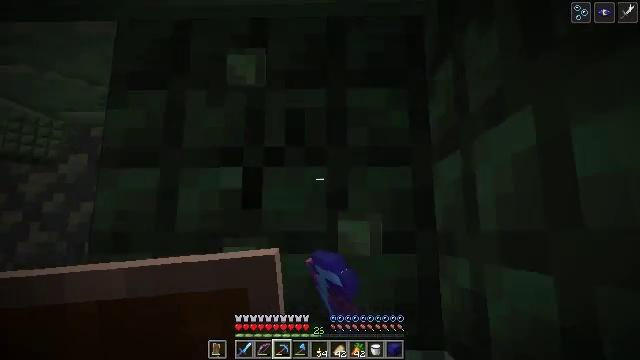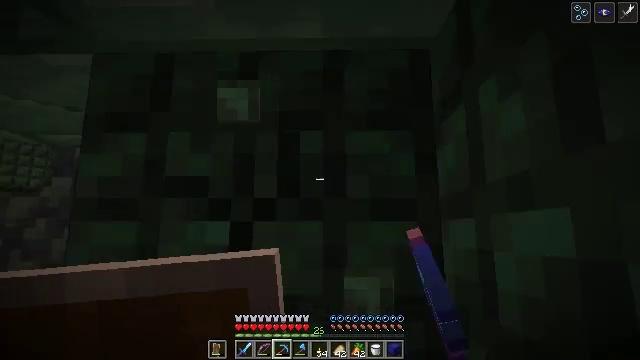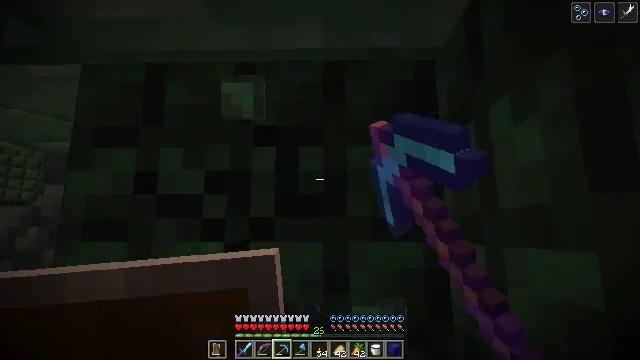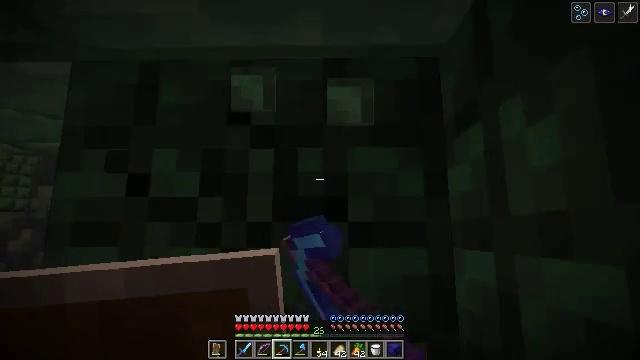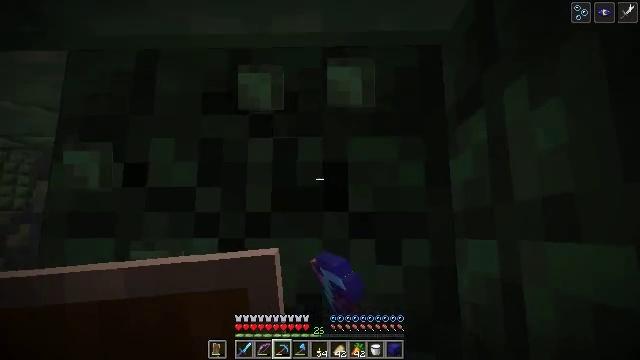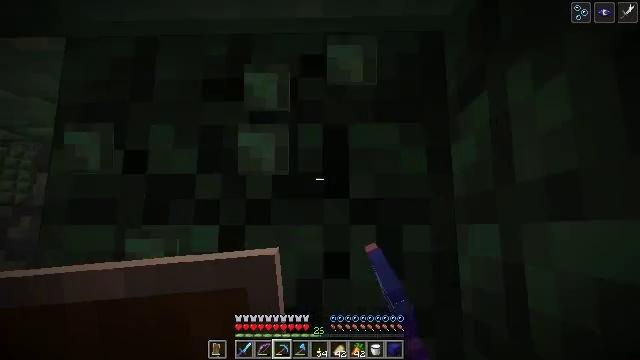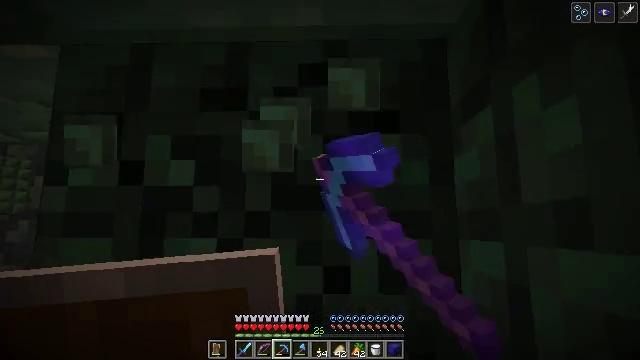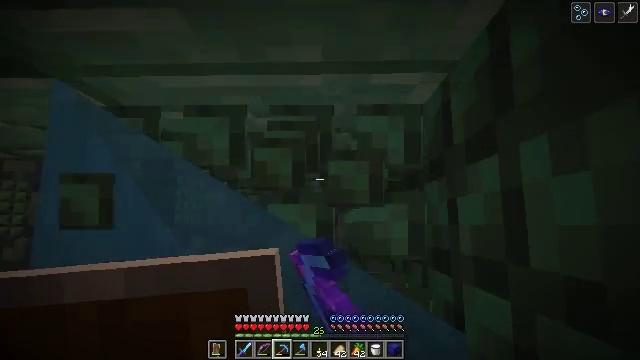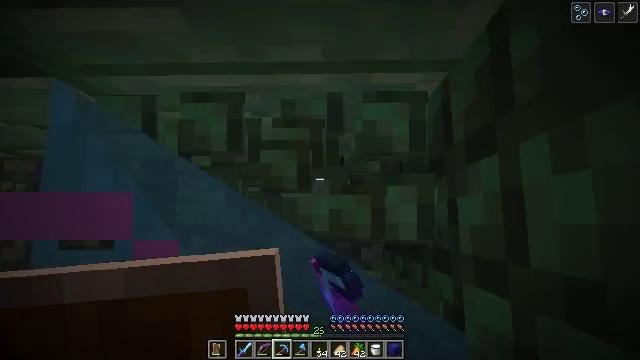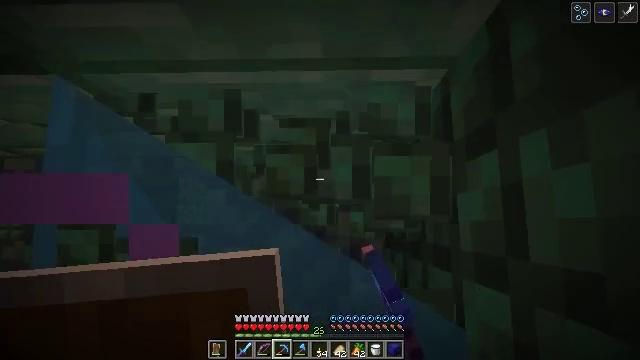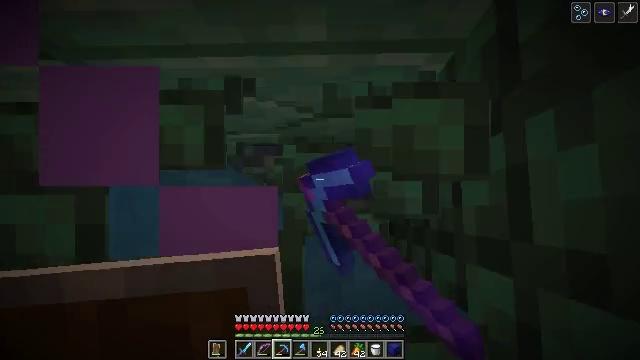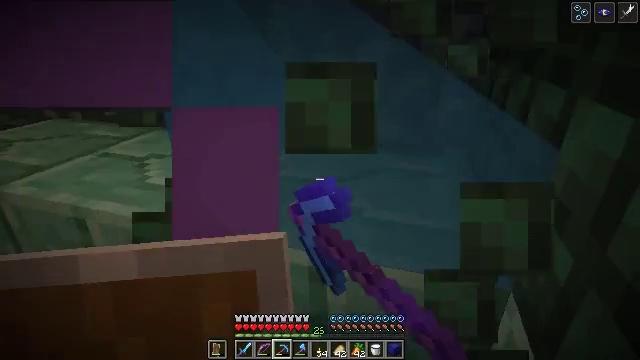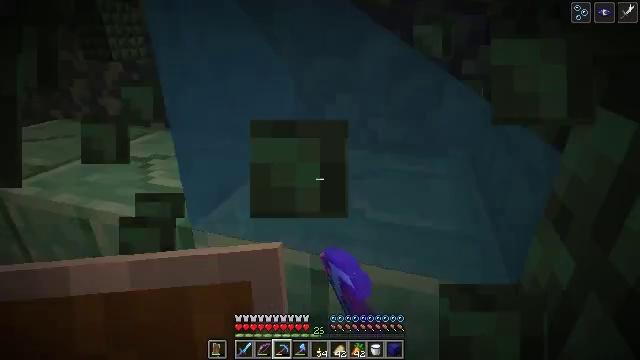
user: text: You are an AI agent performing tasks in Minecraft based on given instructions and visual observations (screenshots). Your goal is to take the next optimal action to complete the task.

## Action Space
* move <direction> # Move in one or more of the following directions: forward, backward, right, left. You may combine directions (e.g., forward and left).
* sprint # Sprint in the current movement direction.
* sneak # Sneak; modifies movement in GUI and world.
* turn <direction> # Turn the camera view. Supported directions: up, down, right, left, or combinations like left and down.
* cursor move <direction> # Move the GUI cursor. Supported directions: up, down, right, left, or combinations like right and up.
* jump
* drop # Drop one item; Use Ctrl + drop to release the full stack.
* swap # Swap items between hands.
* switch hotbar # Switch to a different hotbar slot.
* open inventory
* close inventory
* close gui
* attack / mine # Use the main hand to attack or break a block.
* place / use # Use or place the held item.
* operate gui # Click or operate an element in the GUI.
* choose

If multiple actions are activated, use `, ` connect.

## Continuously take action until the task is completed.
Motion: motion action
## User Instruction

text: Attack the dark prismarine with a tool.
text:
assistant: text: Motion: attack / mine
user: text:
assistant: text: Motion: attack / mine
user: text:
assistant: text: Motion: attack / mine
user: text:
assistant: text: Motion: attack / mine
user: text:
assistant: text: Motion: attack / mine
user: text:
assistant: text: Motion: attack / mine
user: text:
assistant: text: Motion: attack / mine
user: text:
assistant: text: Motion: attack / mine
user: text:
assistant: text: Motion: attack / mine
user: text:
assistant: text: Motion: turn down, attack / mine
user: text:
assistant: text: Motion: turn left and down, attack / mine
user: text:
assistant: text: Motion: attack / mine
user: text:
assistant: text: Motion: attack / mine